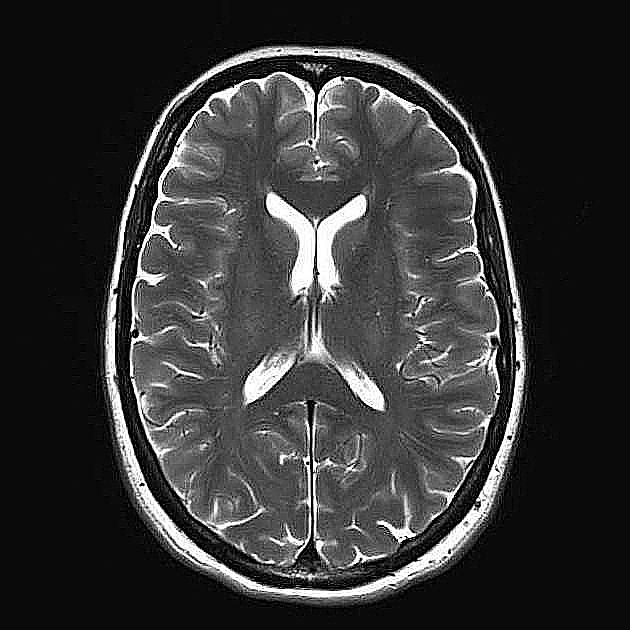
Label: notumor